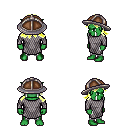
a pixel art fantasy rpg character, male body template, orc, green skin, chain mail, white pants, gold loose hair, chain helm, four views (front, back, left, right), 2x2 character sprite sheet, small pixel art, hard edges, no anti-aliasing